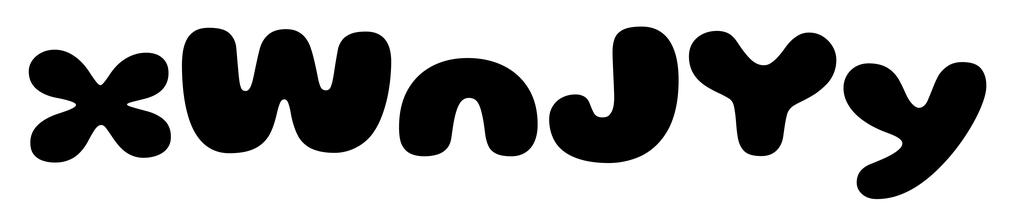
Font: Gluten_ExtraBold